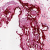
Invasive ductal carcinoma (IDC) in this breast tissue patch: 0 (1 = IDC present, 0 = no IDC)